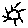
Label: sun